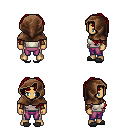
a pixel art fantasy rpg character, male body template, human, tanned skin, white sleeveless shirt, magenta pants, red princess hairstyle, cloth hood, leather bracers, gray slippers, four views (front, back, left, right), 2x2 character sprite sheet, small pixel art, hard edges, no anti-aliasing